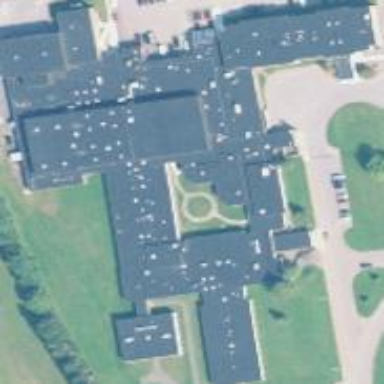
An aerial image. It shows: School building.